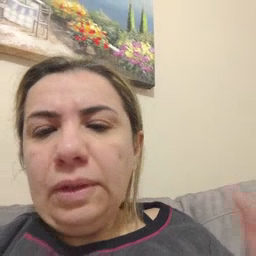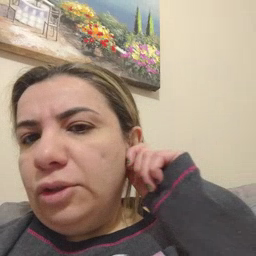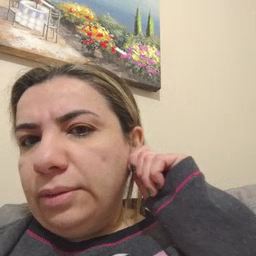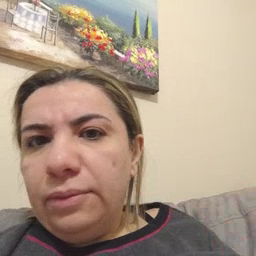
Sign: ear